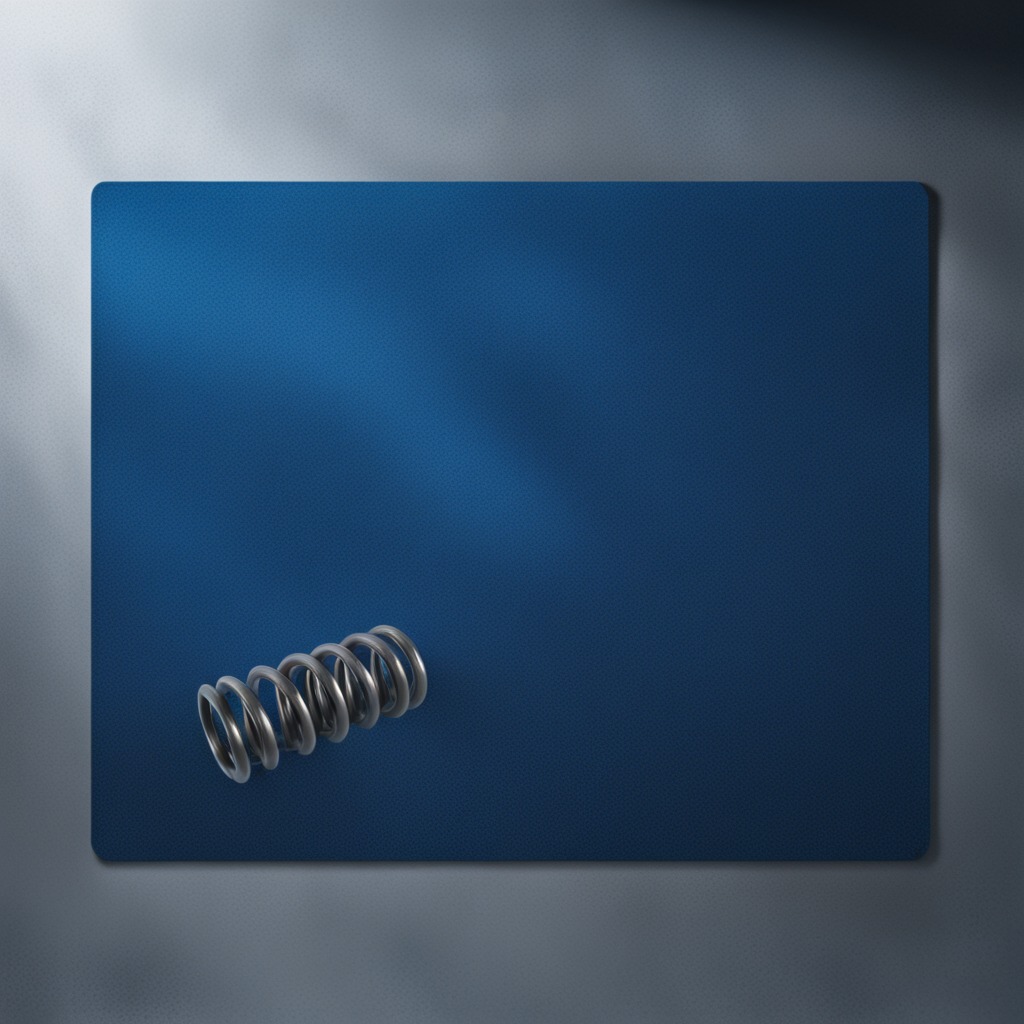
A coiled metal spring is lying on the clean granite tabletop.